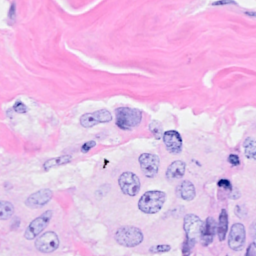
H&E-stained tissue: Breast